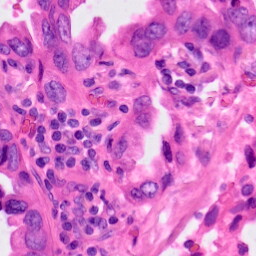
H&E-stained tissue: Lung